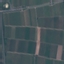
Land use / land cover: PermanentCrop